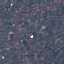
Land use / land cover class: Residential